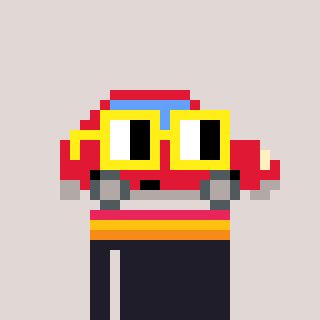
a pixel art character with square yellow glasses, a car-shaped head and a grayscale-colored body on a warm background